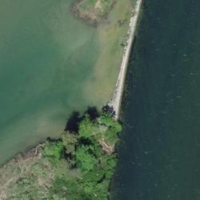
EUNIS habitat code: 15
Species observed at this site:
Lythrum salicaria
Fulica atra
Enallagma cyathigerum
Sympetrum depressiusculum
Alcedo atthis
Orthetrum cancellatum
Argynnis paphia
Ischnura elegans
Cygnus olor
Orthetrum coerulescens
Anax parthenope
Thalictrum flavum
Lysimachia vulgaris
Orthetrum brunneum
Linaria vulgaris
Anax imperator
Lacerta agilis
Scrophularia umbrosa
Allium schoenoprasum
Epilobium hirsutum
Onychogomphus forcipatus
Hypericum tetrapterum
Squalius cephalus
Calopteryx splendens